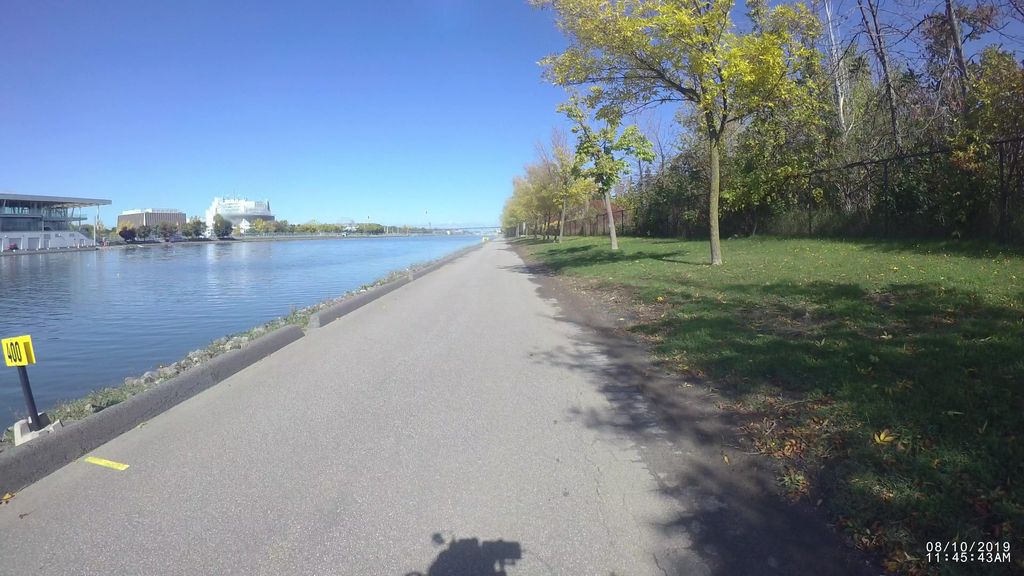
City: montreal